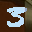
Label: 3